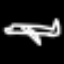
Label: airplane